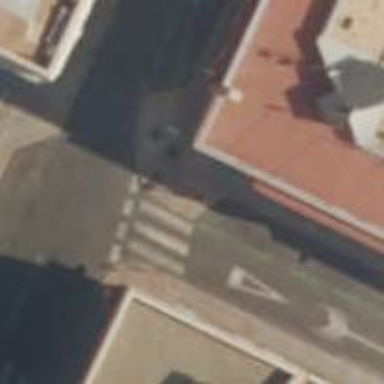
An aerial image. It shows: Uncontrolled zebra crossing on the road.